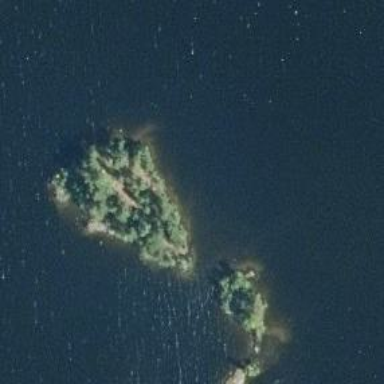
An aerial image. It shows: Islet.